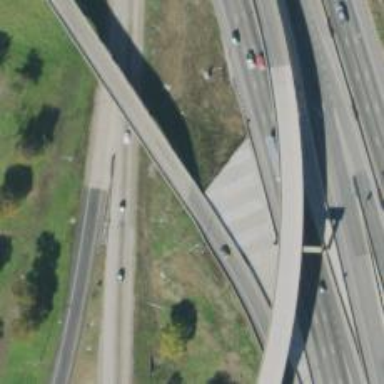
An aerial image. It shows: Bridge over motorway_link.